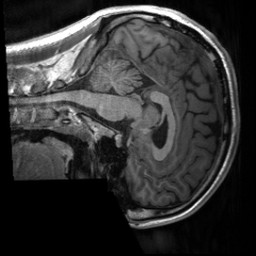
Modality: T1w
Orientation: sagittal
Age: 22
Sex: male
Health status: healthy
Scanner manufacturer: siemens
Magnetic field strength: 3 T
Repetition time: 2 s
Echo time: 0.00232 s